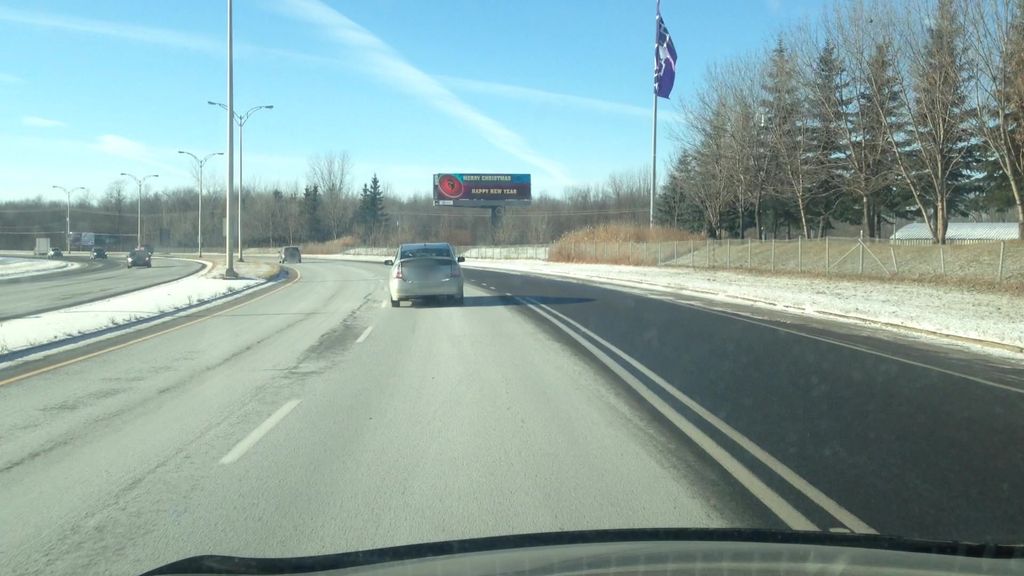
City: montreal